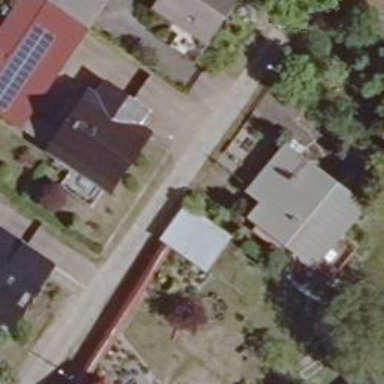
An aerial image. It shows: Residential road surfaced with concrete plates.